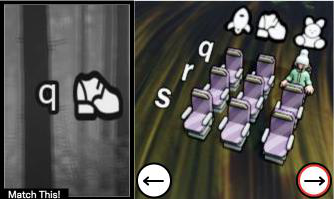
Task: seats
Answer: no